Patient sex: F
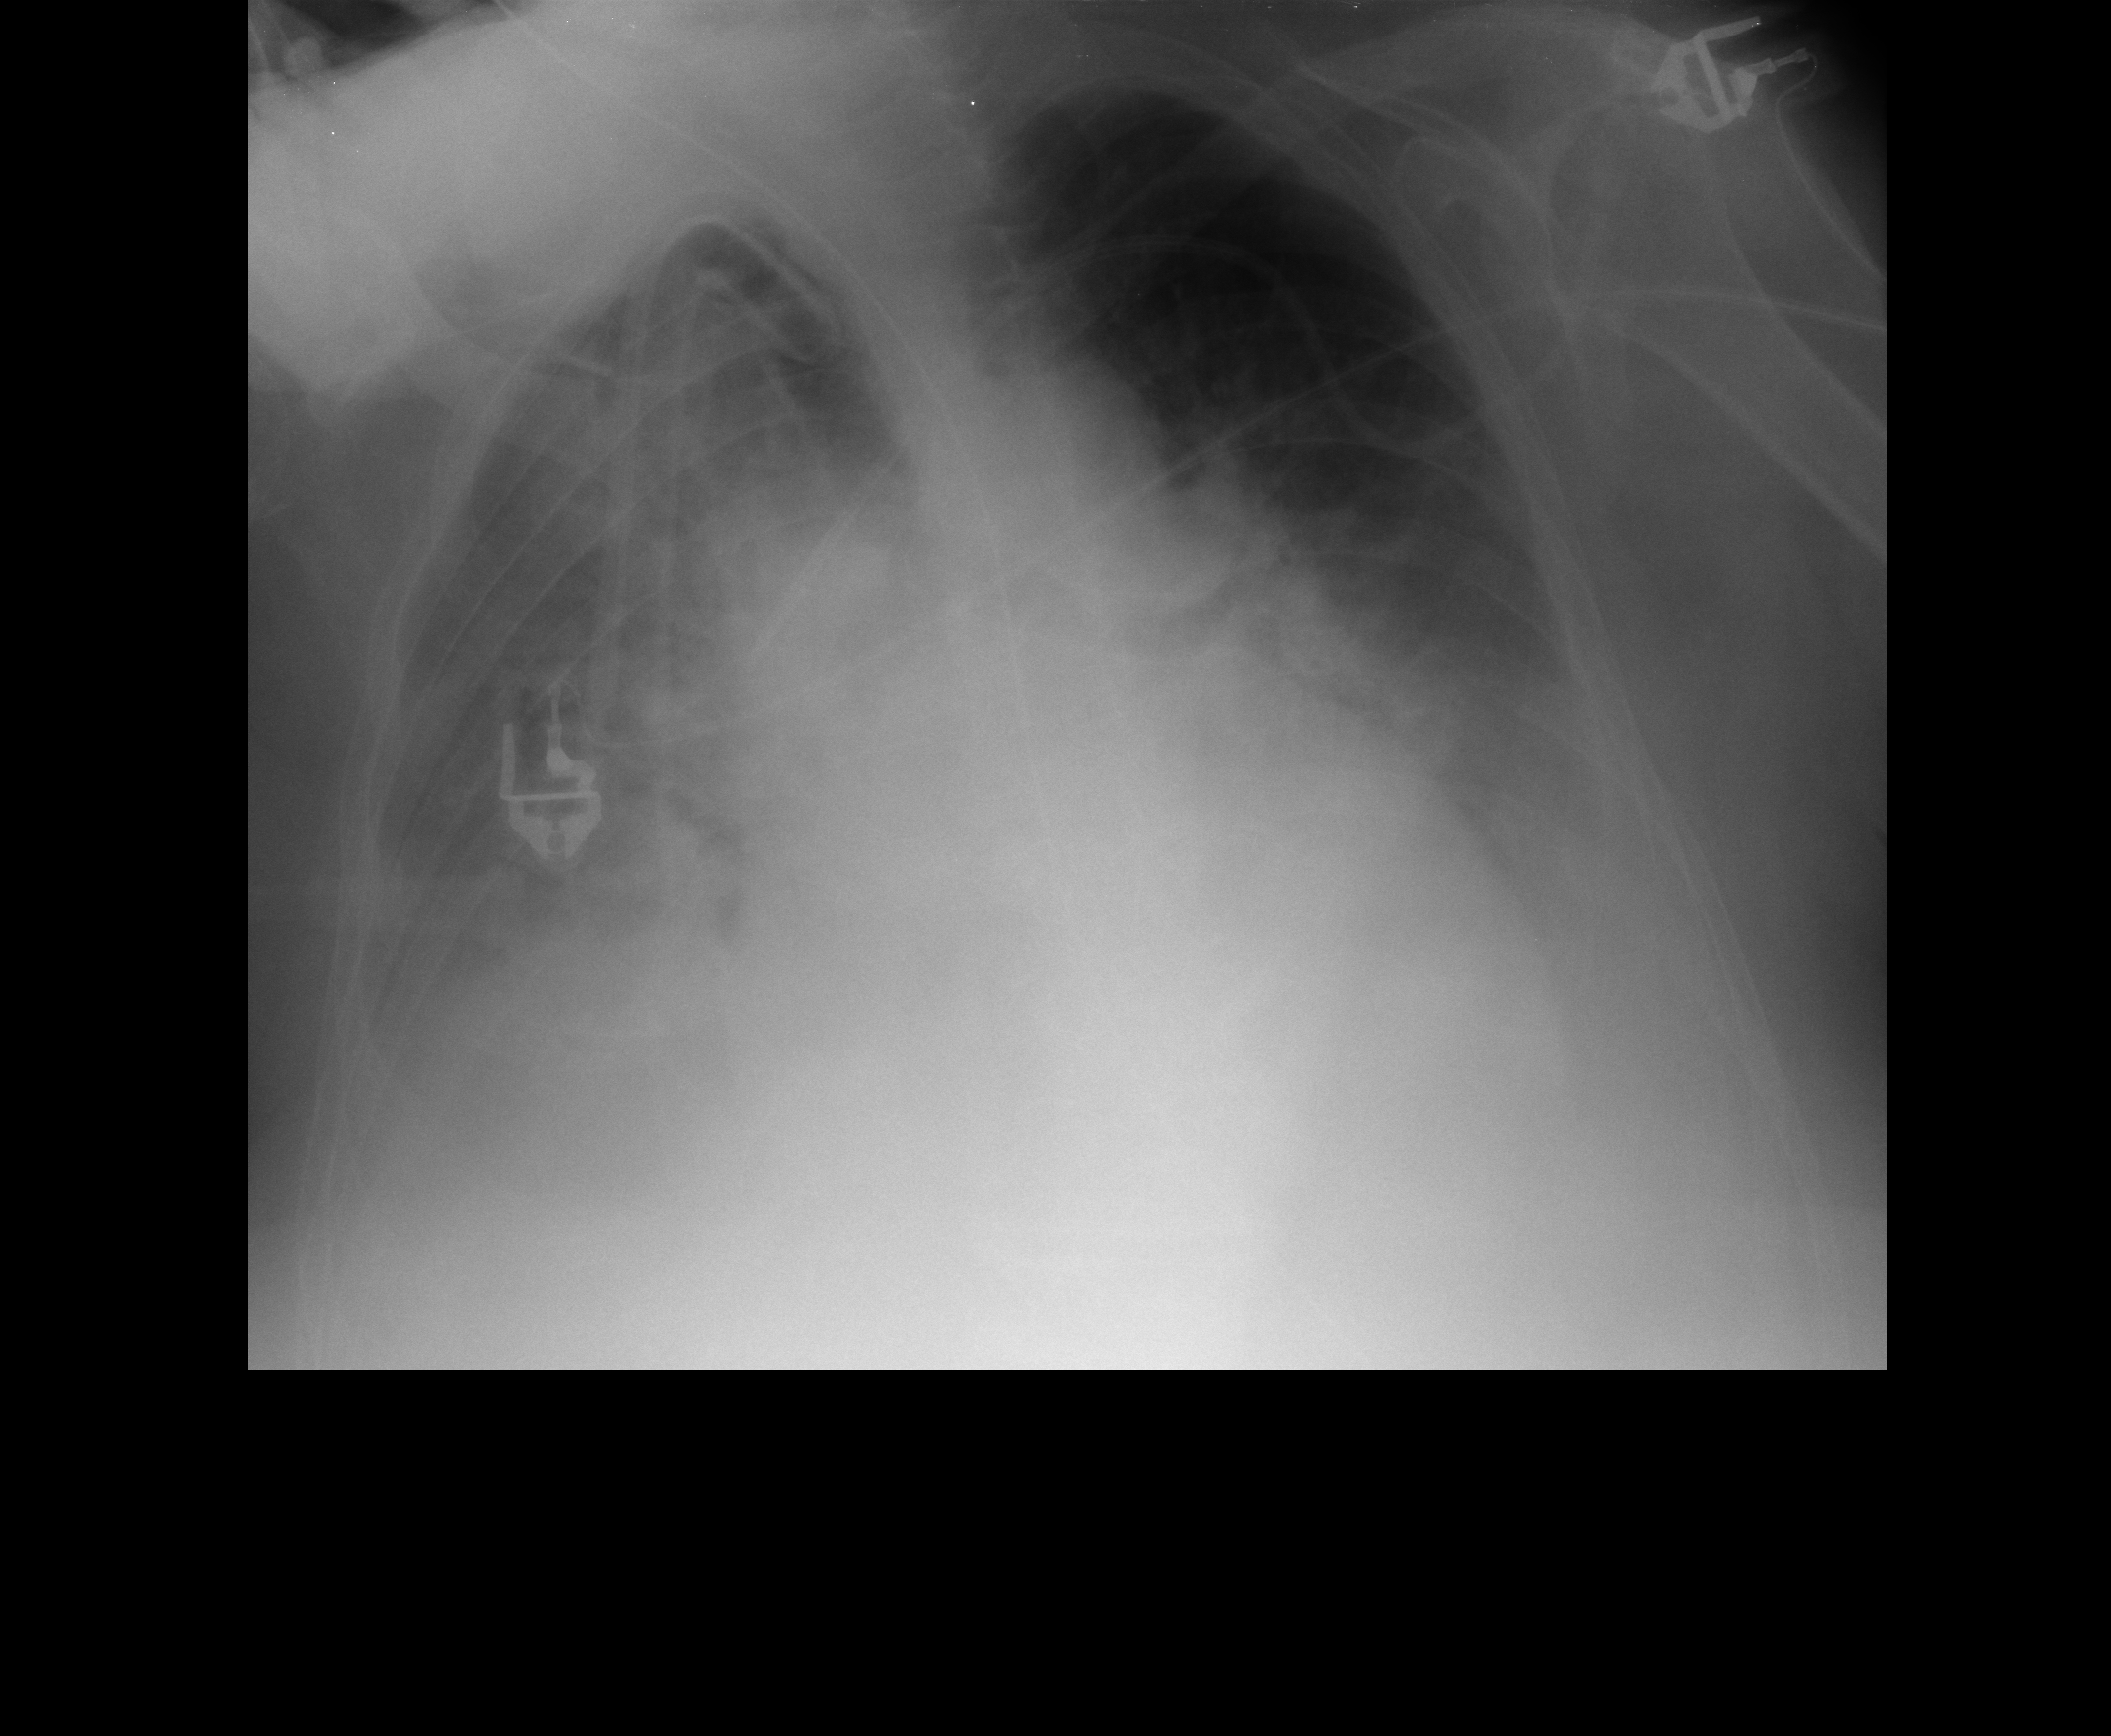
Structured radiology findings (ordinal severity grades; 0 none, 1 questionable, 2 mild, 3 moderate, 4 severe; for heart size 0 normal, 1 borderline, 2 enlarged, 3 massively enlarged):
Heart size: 2
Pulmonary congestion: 3
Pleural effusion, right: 3
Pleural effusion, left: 2
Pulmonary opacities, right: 3
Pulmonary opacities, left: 2
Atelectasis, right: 2
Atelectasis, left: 2